Question: I have two columns, one floats left, the other floats right.
The content will usually be different lengths, but the one with less content, always needs to be the same size as the one with more.
Here is an image of what currently happens:

Is there a way (without making both fixed) to ensure they stay the same height?
:
'''
<div class="leftCol">
<div class="singleArrow"></div>
<div class="sectionBlock">
<div class="sectionBlockContentNarrow">
SOME TEXT
</div>
</div>
</div>
<div class="rightCol">
<div class="singleArrow"></div>
<div class="sectionBlock">
<div class="sectionBlockContentNarrow">
SOME TEXT
</div>
</div>
</div>
'''
'''
.singleArrow{
margin:0 auto;
width:50px;
height:23px;
background-image:url('../images/downarrow-lrg.png');
background-repeat:no-repeat;
margin-top:20px;
margin-bottom:20px;
}
.leftCol{
float:left;
width:300px;
}
.rightCol{
float:right;
width:300px;
}
.sectionBlock {
position: relative;
overflow: hidden;
box-sizing: border-box;
-webkit-box-sizing: border-box; /* Safari/Chrome, other WebKit */
-moz-box-sizing: border-box; /* Firefox, other Gecko */
box-sizing: border-box; /* Opera/IE 8+ */
width: 100%;
min-height: 40px;
background-color: rgb(246,246,246);
margin-top: 20px;
background-image: url('../images/bar.png');
background-repeat: repeat-x;
padding: 4px 0 0 10px;
padding-bottom:20px;
}
.sectionBlockContent{
padding: 30px 20px 10px 30px;
}
.sectionBlockContentNarrow{
padding: 30px 10px 10px 10px;
}
'''
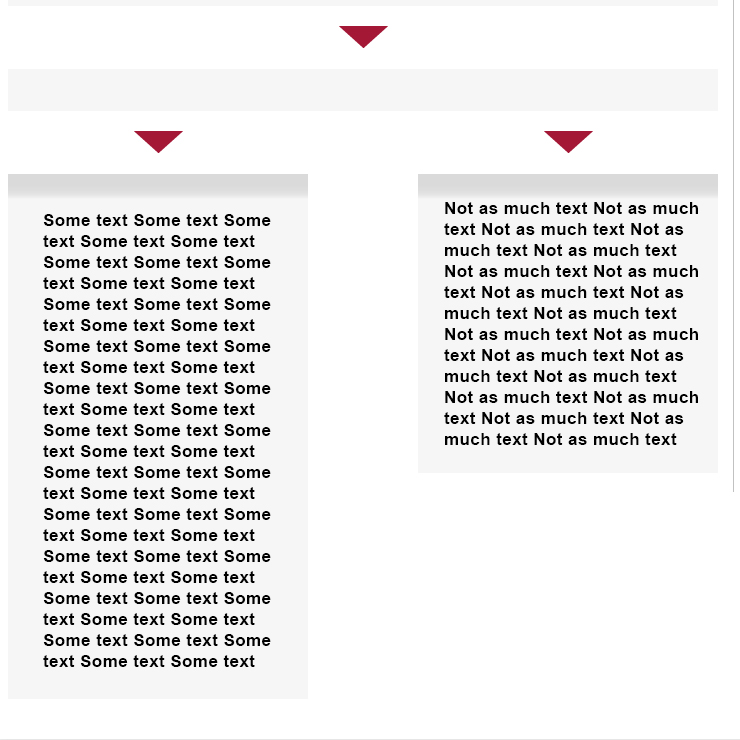
Answer: You can choose 2 variants
1.) JS (imho the best)
'''
$(window).load(function() {
//call the equalize height function
equalHeight($("div.left, div.middle, div.right"));
//equalize function
function equalHeight(group) {
tallest = 0;
group.each(function() {
thisHeight = $(this).height();
if(thisHeight > tallest) {
tallest = thisHeight;
}
});
group.height(tallest);
}
});
'''
2.) Bg styling (old school)
You need to cut 1 px bg from your PSD and put bg to the column container (repeat-y)
3.) Table (old school)
'''
<div class="container">
<div class="child">...</div>
<div class="child">...</div>
<div class="child">...</div>
</div>
'''
'''
.container {
display: table;
}
.child {
display: table-cell;
width: 33.33%;
}
'''